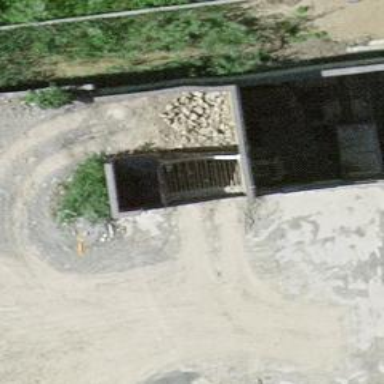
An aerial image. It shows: Retaining wall.